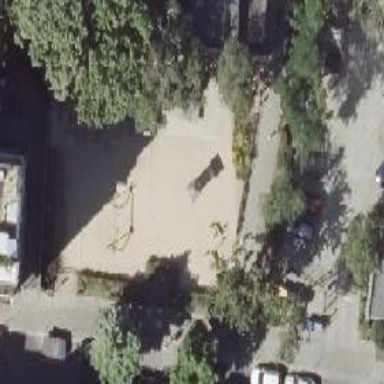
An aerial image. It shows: Playground area for leisure land.